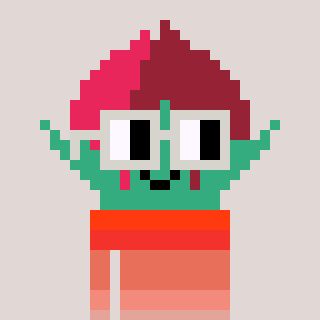
a pixel art character with square light gray glasses, a rosebud-shaped head and a computerblue-colored body on a warm background